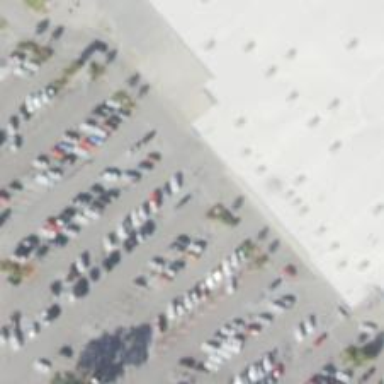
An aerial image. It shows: Parking space.